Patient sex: M
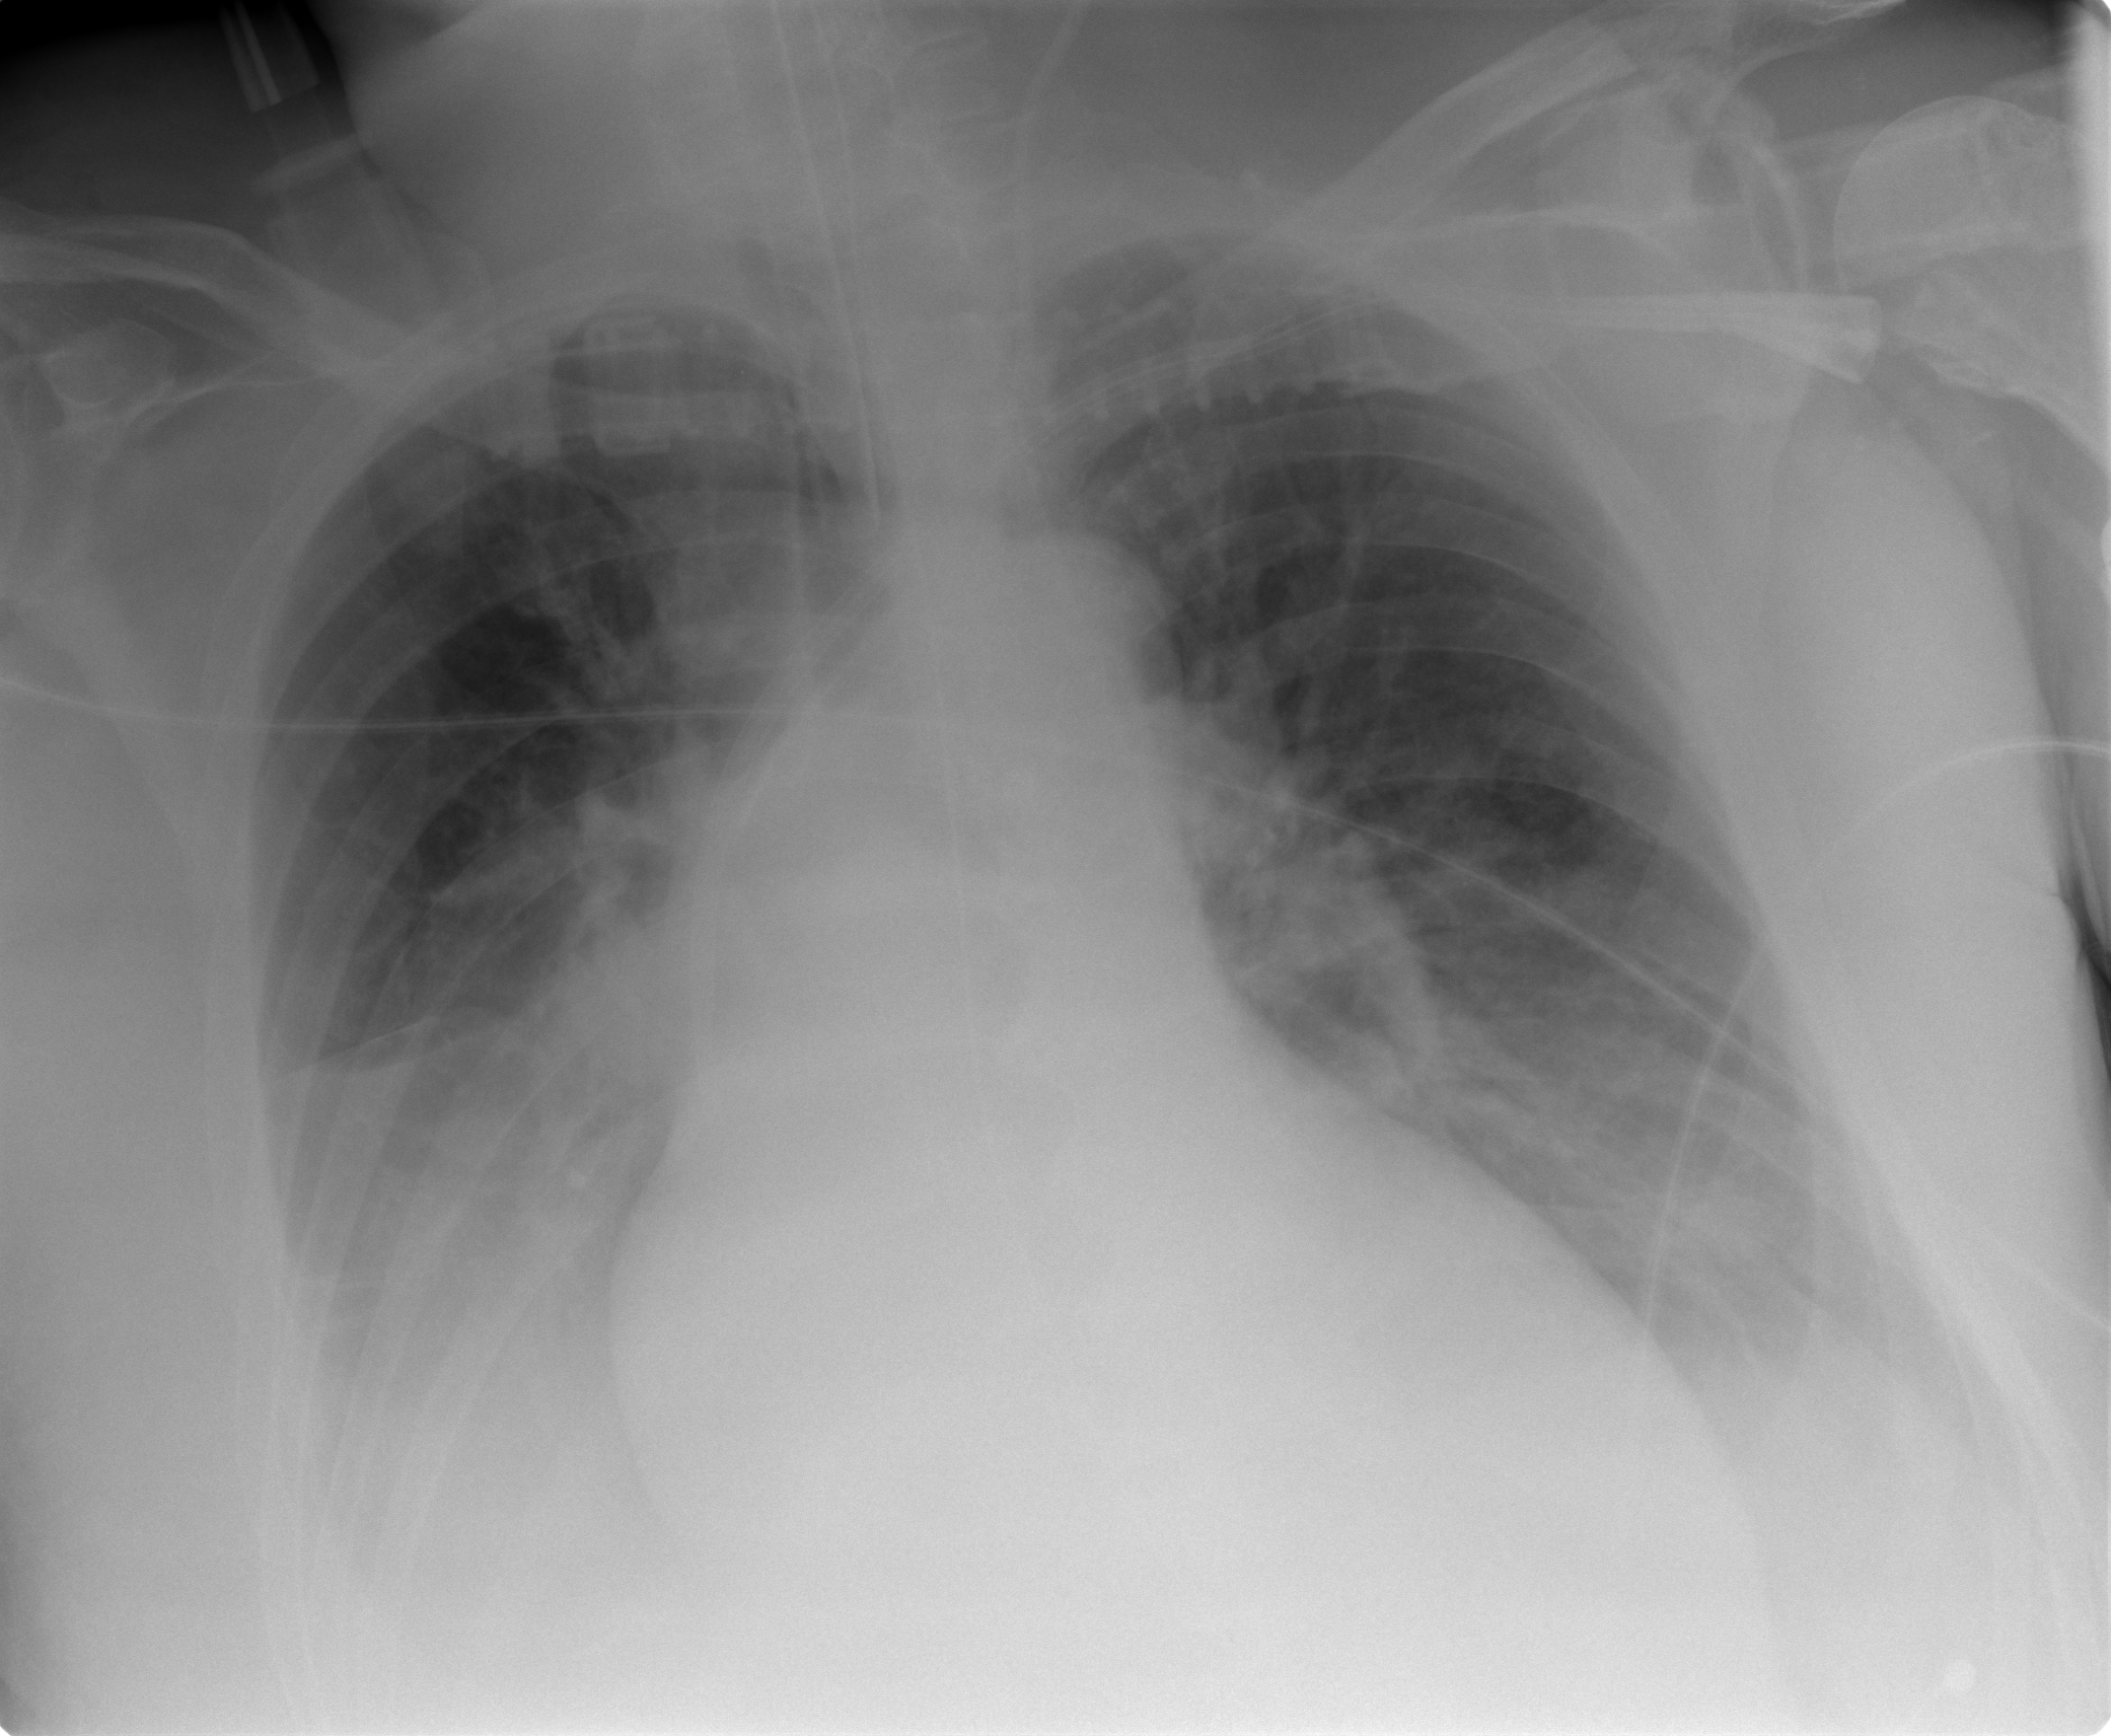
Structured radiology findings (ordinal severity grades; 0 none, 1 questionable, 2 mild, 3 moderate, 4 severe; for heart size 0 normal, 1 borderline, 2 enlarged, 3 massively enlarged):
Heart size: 2
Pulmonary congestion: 2
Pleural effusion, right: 2
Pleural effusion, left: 2
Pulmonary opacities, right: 0
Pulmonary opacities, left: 0
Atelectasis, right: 3
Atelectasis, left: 2